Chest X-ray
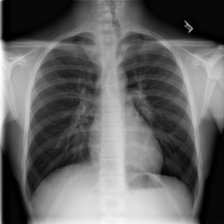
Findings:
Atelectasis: negative
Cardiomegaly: negative
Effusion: negative
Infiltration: negative
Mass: negative
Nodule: negative
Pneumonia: negative
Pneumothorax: negative
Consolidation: negative
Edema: negative
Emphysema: negative
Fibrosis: negative
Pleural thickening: negative
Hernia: negative